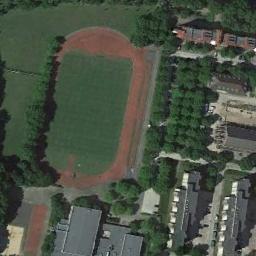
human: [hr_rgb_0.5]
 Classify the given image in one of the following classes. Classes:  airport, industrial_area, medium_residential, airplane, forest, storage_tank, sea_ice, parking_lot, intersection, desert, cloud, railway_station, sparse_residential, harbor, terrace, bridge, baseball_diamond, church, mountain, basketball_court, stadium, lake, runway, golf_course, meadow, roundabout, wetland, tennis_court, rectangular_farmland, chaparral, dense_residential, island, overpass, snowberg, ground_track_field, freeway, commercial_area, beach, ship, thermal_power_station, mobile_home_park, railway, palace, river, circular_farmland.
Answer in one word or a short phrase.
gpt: ground_track_field